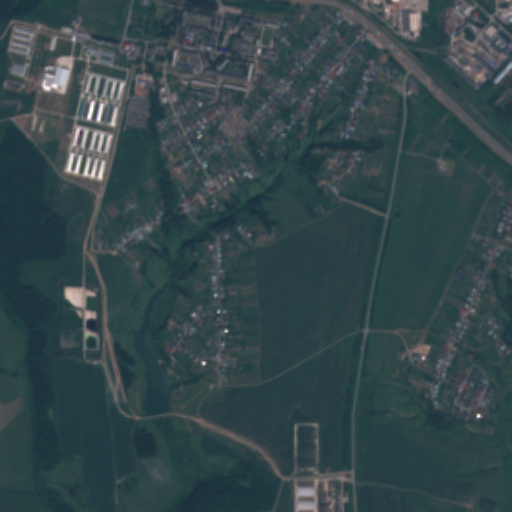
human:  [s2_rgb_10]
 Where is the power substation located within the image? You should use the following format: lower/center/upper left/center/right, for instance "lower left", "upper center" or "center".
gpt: The power substation is located in the upper left of the image.
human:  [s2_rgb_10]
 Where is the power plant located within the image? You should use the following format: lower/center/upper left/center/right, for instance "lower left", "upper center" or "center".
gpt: There is no power plant in the image.